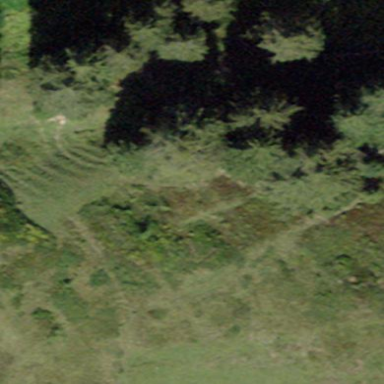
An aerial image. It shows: Forest area.